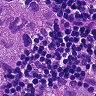
Metastatic tissue present: yes